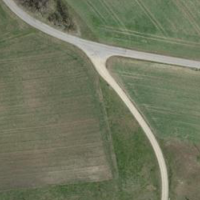
EUNIS habitat code: 52
Species observed at this site:
Corvus albus